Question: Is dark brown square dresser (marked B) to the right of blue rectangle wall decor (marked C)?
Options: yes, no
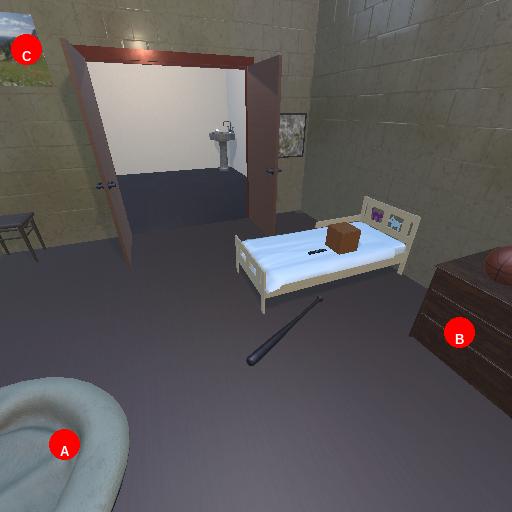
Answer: yes